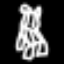
Label: chair